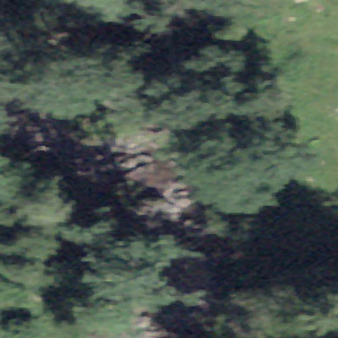
Label: bouldering_area